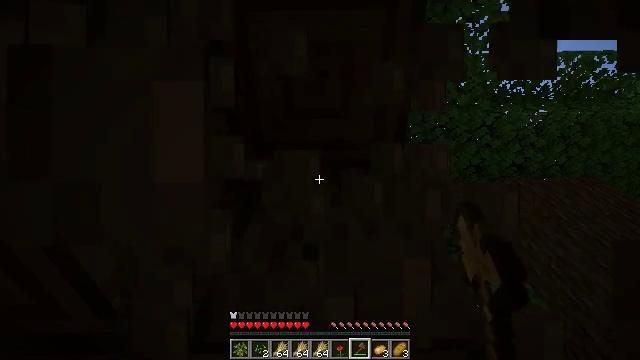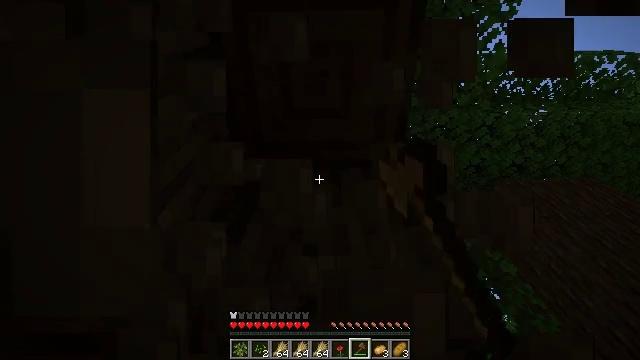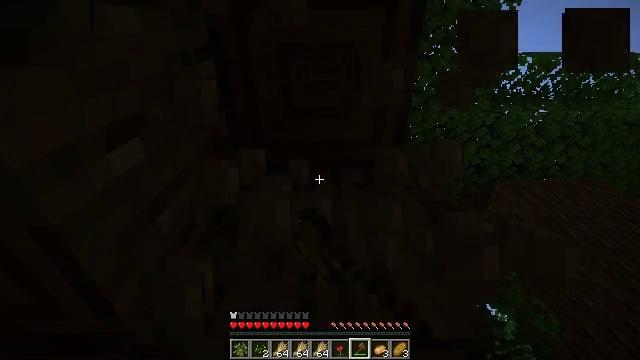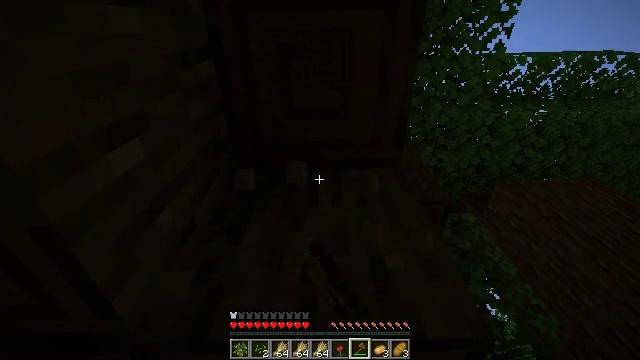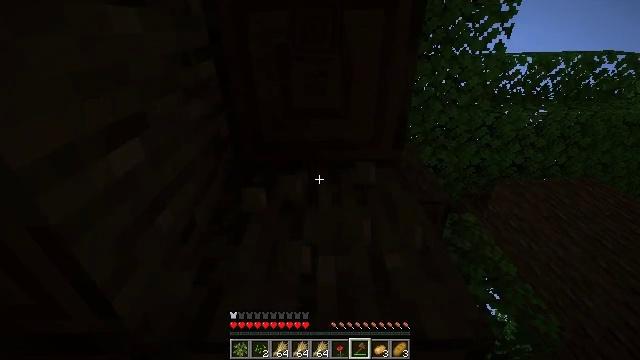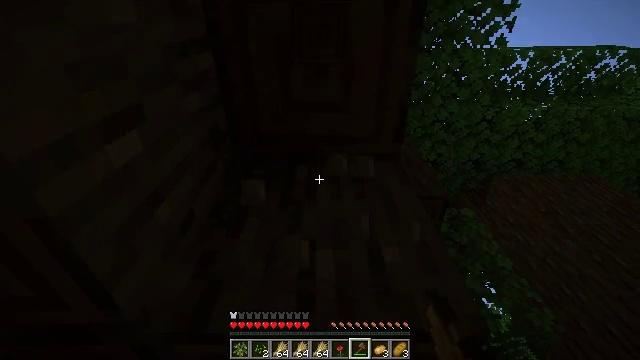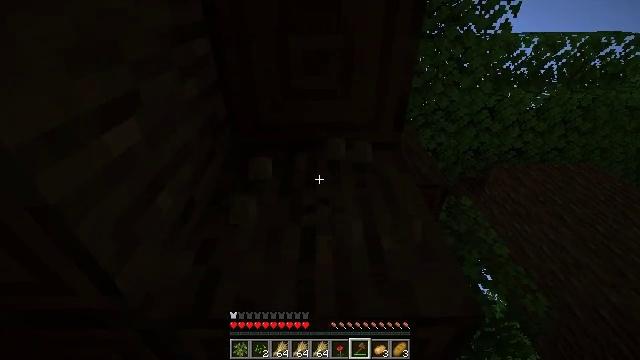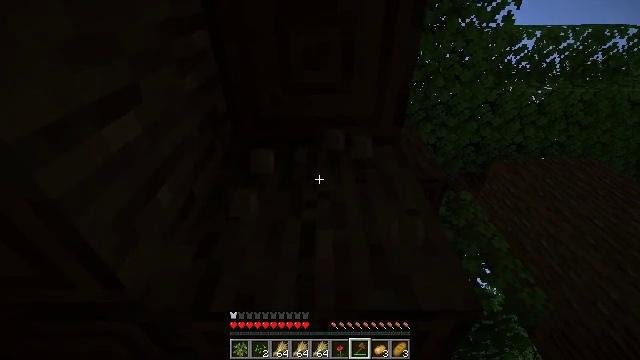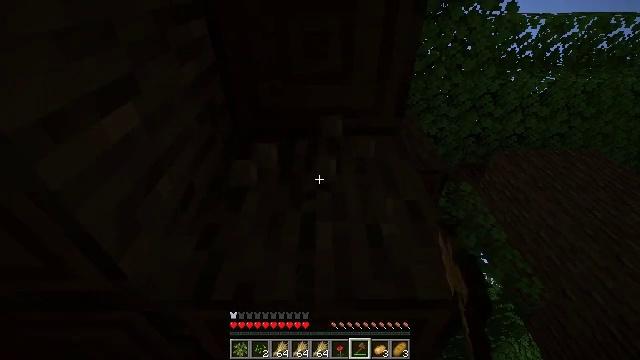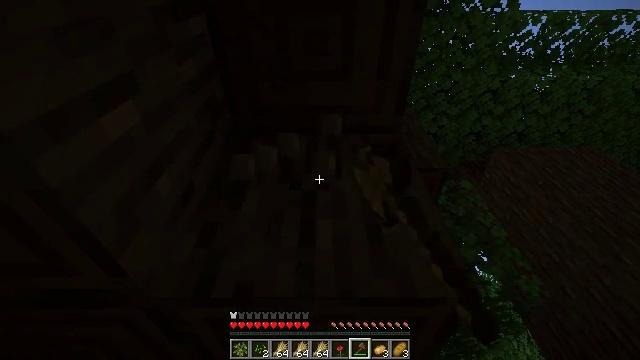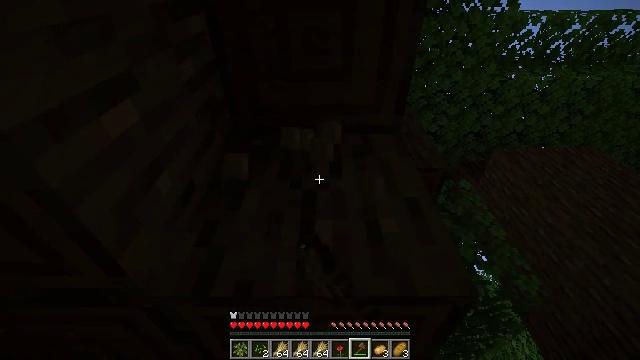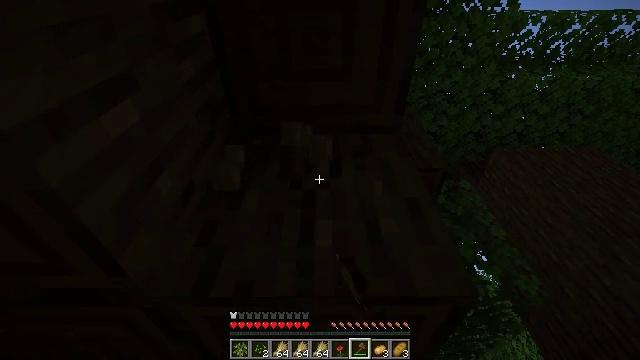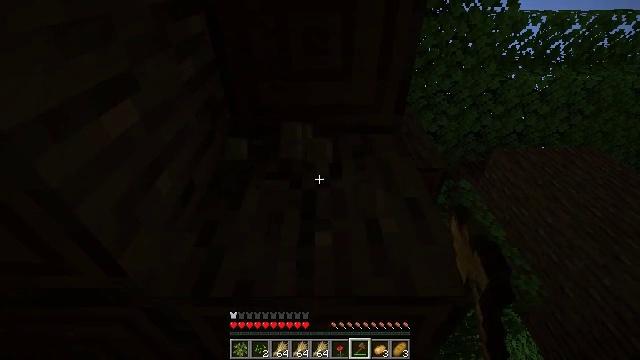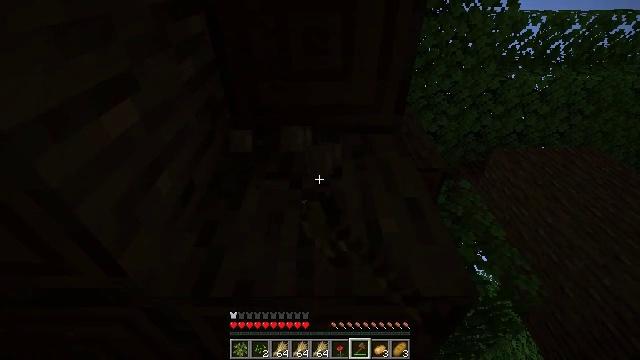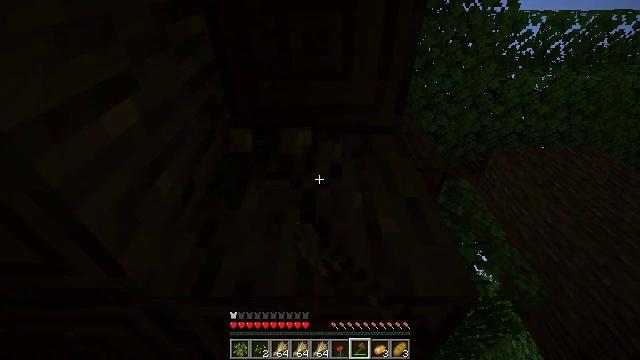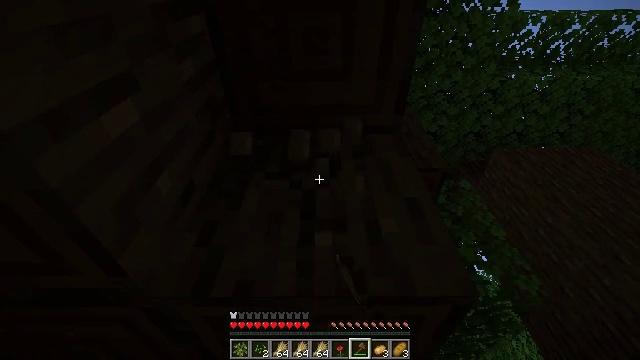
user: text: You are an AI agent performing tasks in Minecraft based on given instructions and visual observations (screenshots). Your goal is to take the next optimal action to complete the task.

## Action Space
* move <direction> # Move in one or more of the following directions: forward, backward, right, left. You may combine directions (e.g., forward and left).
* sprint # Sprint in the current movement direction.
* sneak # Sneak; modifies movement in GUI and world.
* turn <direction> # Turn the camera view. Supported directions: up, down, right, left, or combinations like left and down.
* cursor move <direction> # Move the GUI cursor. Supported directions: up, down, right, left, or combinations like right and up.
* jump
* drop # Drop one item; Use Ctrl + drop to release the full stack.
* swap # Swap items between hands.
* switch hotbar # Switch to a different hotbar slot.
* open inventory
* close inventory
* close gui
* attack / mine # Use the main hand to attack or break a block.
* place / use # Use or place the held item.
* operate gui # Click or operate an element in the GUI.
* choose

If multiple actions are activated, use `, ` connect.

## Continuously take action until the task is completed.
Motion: motion action
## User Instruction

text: Break the dark oak log in the forest.
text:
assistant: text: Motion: attack / mine
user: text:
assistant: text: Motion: attack / mine
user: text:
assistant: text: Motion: attack / mine
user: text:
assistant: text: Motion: attack / mine
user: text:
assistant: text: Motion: turn down, attack / mine
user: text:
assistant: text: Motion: turn down, attack / mine
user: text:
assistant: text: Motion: turn down, attack / mine
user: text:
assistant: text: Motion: turn down, attack / mine
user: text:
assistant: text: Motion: attack / mine
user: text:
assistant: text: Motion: attack / mine
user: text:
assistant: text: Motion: attack / mine
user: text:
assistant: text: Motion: attack / mine
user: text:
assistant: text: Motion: attack / mine
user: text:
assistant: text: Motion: attack / mine
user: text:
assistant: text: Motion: attack / mine
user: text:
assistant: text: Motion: attack / mine
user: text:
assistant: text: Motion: attack / mine
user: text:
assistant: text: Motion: attack / mine
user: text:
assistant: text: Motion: attack / mine
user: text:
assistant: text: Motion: attack / mine
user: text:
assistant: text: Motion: attack / mine
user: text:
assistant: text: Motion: attack / mine
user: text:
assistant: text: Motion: attack / mine
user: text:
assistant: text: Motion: attack / mine
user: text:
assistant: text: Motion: attack / mine
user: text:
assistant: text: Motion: attack / mine
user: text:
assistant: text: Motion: attack / mine
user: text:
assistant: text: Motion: attack / mine
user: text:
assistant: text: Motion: attack / mine
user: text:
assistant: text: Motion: attack / mine